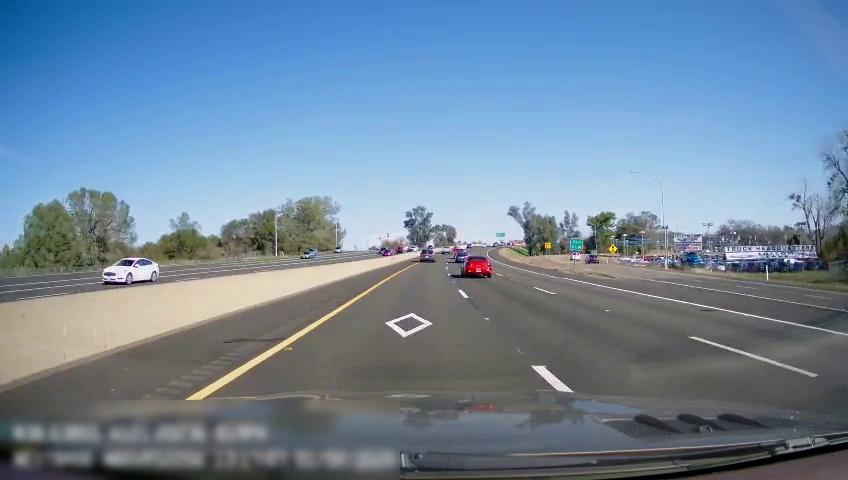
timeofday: Day
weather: Sunny
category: Drivable Space
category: Drivable Space
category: Vehicles | SUV
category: Vehicles | Car
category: Vehicles | Car
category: Vehicles | SUV
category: Vehicles | Car
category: Lanes | Current Lane
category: Lanes | Current Lane
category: Lanes | Current Lane
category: Lanes | Alternate Lane
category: Lanes | Alternate Lane
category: Lanes | Alternate Lane
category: Lanes | Alternate Lane
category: Traffic | Signs
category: Traffic | Signs